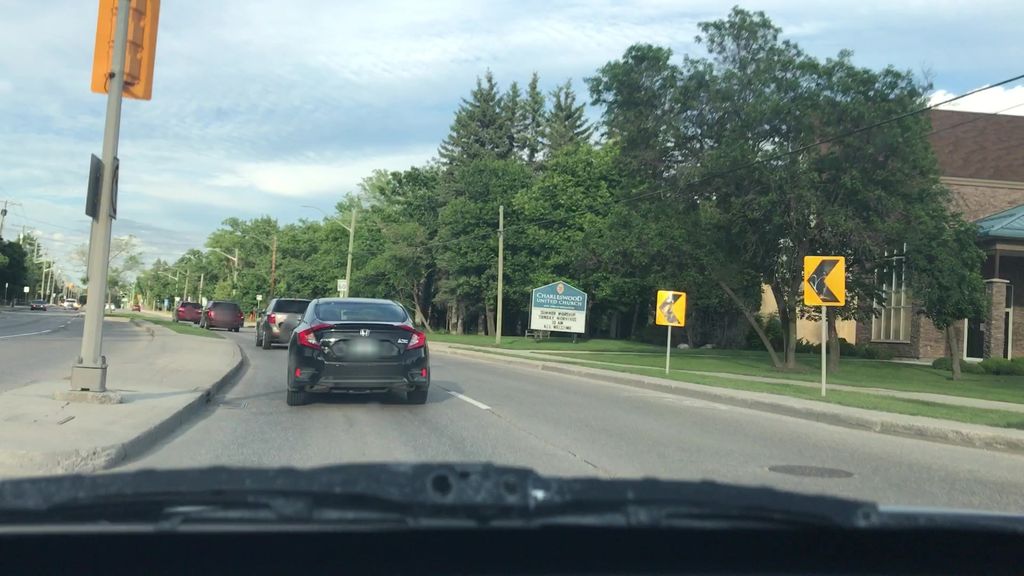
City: winnipeg